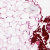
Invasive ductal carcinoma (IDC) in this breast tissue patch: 0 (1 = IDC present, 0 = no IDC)